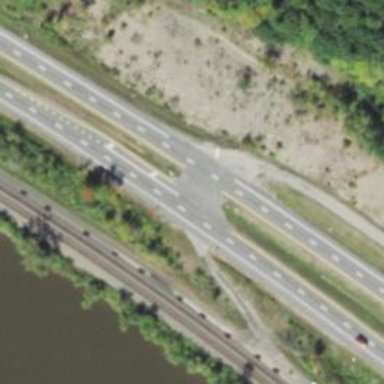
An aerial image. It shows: Asphalt road classified as primary highway with expressway characteristics.